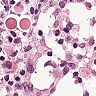
Metastatic tissue present: no